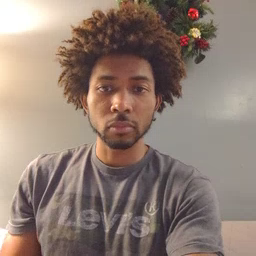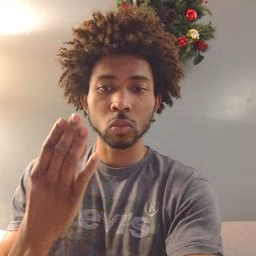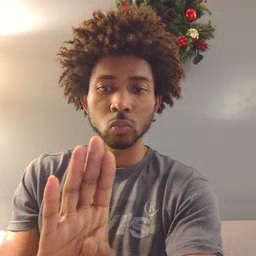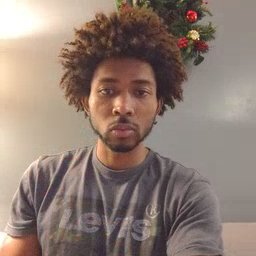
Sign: close